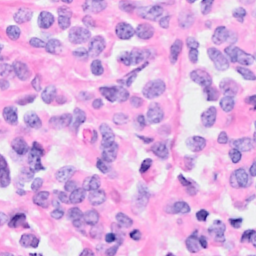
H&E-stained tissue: Breast